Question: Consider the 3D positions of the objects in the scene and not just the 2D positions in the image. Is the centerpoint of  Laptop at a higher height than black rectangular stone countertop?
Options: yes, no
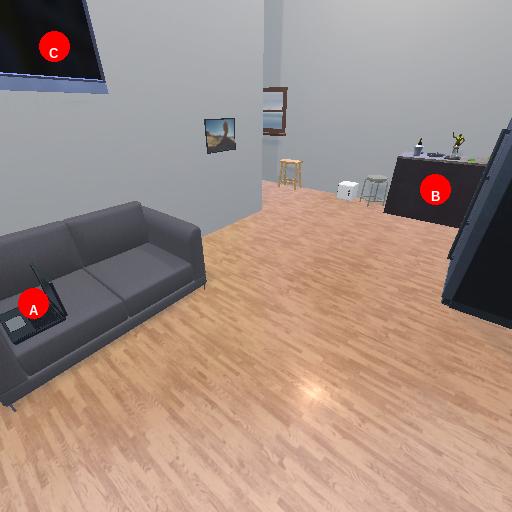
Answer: yes